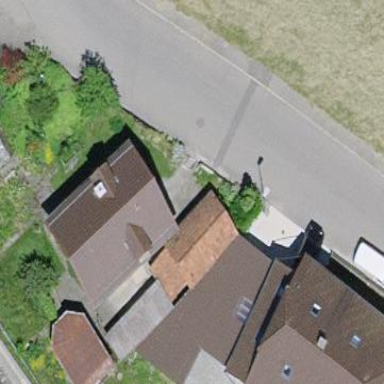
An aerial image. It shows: Barn.